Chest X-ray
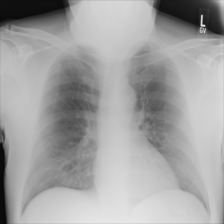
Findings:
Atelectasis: negative
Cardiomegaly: negative
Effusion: negative
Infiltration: negative
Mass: negative
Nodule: negative
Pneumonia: negative
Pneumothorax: negative
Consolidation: negative
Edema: negative
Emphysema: negative
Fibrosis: negative
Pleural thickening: negative
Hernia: negative